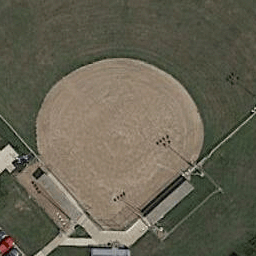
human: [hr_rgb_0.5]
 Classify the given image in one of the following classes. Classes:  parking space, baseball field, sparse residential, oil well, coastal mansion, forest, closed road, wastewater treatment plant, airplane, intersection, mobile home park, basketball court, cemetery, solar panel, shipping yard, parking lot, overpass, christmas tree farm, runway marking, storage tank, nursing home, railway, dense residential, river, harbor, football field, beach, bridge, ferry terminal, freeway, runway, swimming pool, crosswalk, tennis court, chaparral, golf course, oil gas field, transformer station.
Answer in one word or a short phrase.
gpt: baseball field